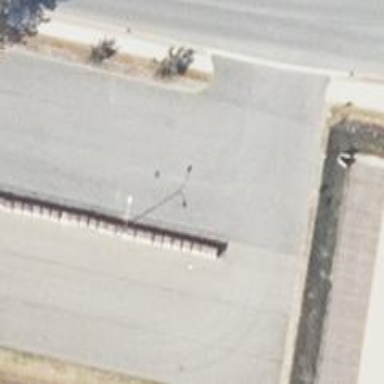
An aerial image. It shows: Service road with concrete surface.